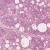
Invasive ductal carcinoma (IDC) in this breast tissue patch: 0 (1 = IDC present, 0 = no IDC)